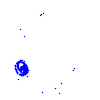
Particle: kaon